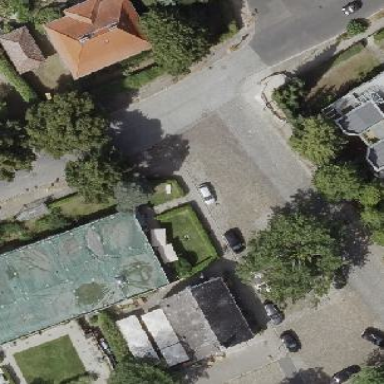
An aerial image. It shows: Cobblestone footway leading to square.